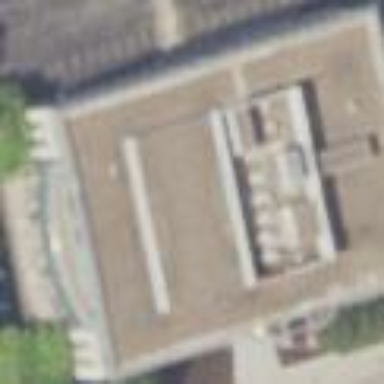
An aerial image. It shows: Courthouse building.